Sex: F
Age: 65
Scanner: Avanto
Primary tumour origin: Non-Small Cell Lung Cancer
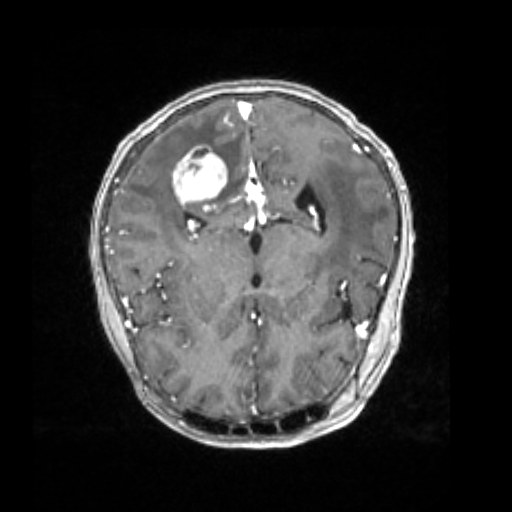
Segmented lesion volume (cc): 11.634
Number of lesion components: 3